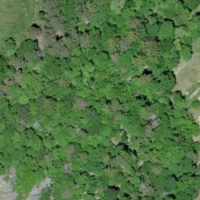
EUNIS habitat code: 41
Species observed at this site:
Cephalanthera rubra